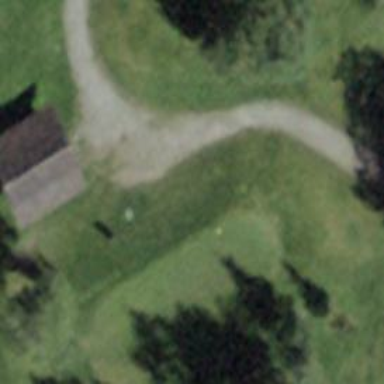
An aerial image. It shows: Golf tee on grassy land.